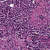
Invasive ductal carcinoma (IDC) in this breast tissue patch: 1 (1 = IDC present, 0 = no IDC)